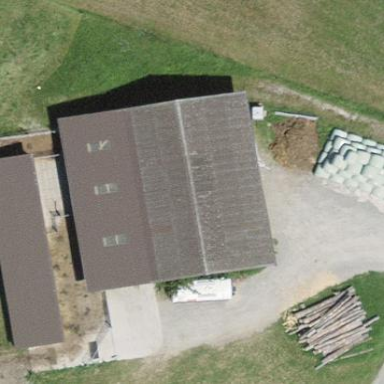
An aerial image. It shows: Barn.